九年级 · 度量几何学
数学活动课上, 同学们想测出一个残损轮子的半径, 小聪的解决方案如下: 在轮子圆弧上任取两点 $A, B$, 连接 $A B$, 再作出 $A B$ 的垂直平分线, 交 $A B$ 于点 $C$, 交弧 $A B$ 于点 $D$, 测出 $A B, C D$ 的长度, 即可计

算得出轮子的半径. 现测出 $A B=8 \mathrm{~cm}, C D=2 \mathrm{~cm}$, 则轮子的半径为 $\mathrm{cm}$.

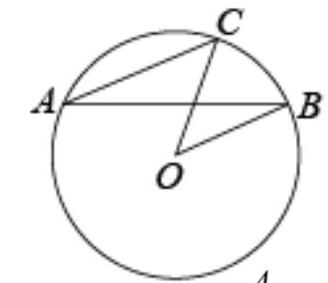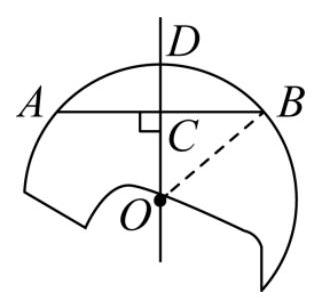
答案:  $5 \mathrm{~cm}$

解析: 由垂径定理, 可得出 $B C$ 的长; 连接 $O B$, 在 Rt $\triangle O B C$ 中, 可用半径 $O B$ 表示出 $O C$的长, 进而可根据勾股定理求出得出轮子的半径, 即可得出轮子的直径长.

【详解】解：设圆心为 $O$, 连接 $O B$.

Rt $\triangle O B C$ 中, $B C=\frac{1}{2} A B=4 \mathrm{~cm}$,

根据勾股定理得:

$O C^{2}+B C^{2}=O B^{2} ，$ 即:

$(O B-2)^{2}+4^{2}=O B^{2}$,

解得: $O B=5$;

故轮子的半径为 $5 \mathrm{~cm}$,

故答案为: $5 \mathrm{~cm}$.

【点睛】本题考查垂径定理, 勾股定理等知识, 解题的关键是学会添加常用辅助线, 构造直角三角形解决问题.